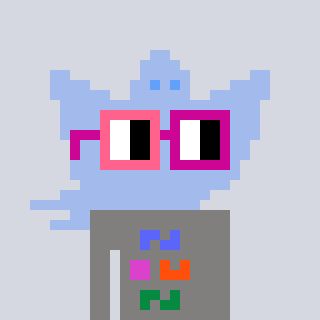
a pixel art character with square pink and red glasses, a ghost-B-shaped head and a bluegrey-colored body on a cool background